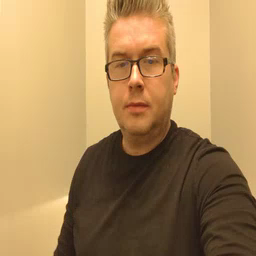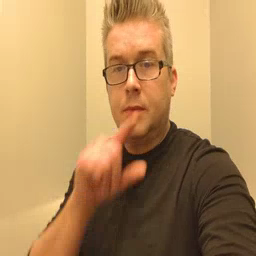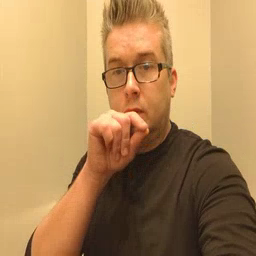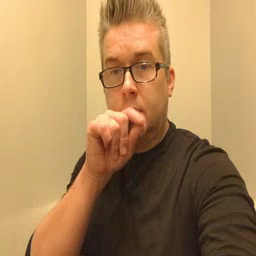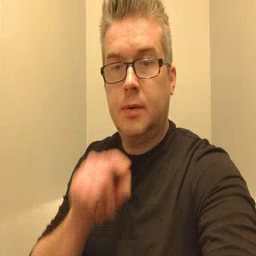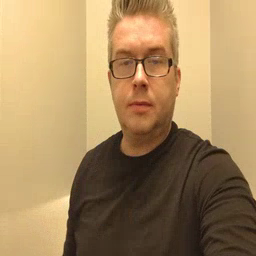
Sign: bird